Field crop: maize
Growth stage: 1
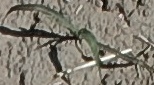
Species: sorghum